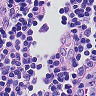
Metastatic tissue present: no